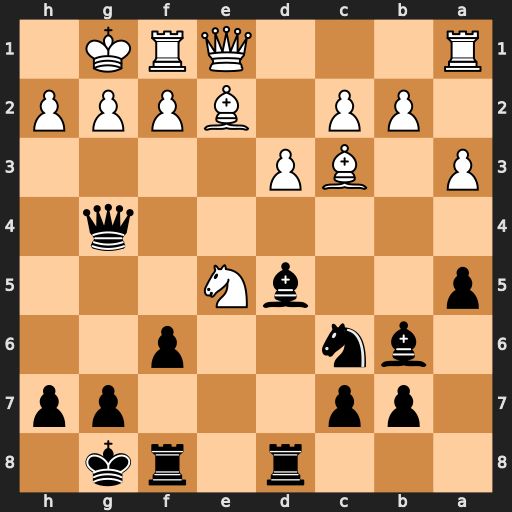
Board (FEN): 3r1rk1/1pp3pp/1bn2p2/p2bN3/6q1/P1BP4/1PP1BPPP/R3QRK1
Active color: b
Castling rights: -
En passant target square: -
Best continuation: Qxg2#